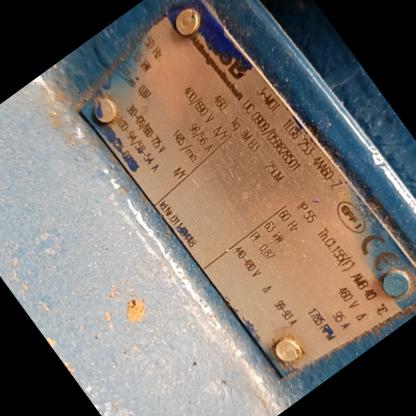
Klasa: tabliczka-znamionowa